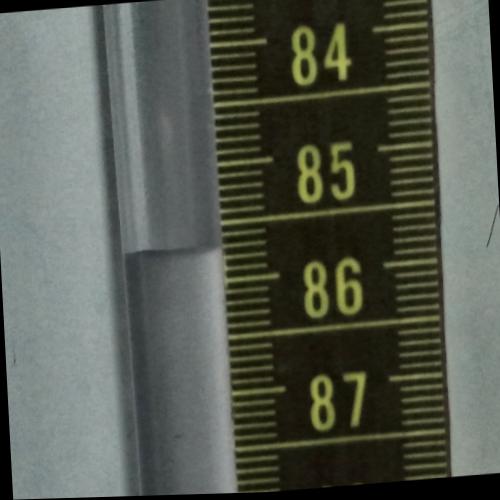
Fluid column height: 85.7 cm